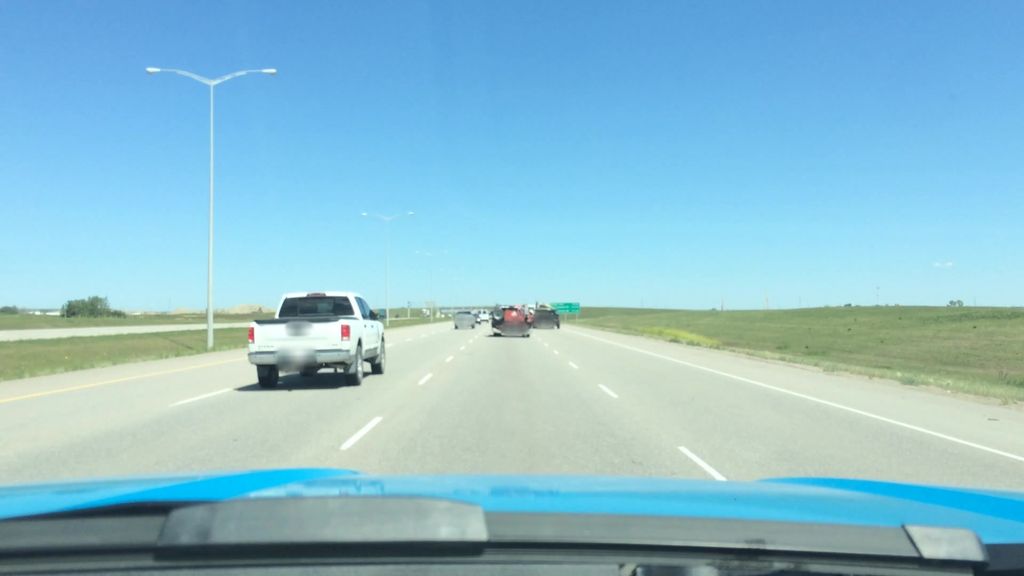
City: calgary